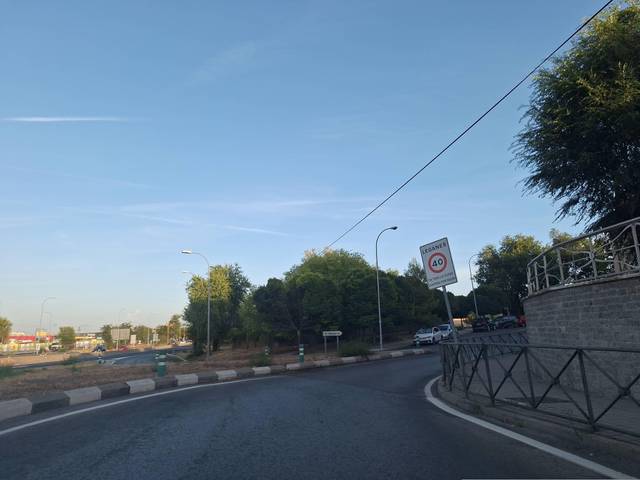
Region: Spain
Coordinates: 40.321, -3.753